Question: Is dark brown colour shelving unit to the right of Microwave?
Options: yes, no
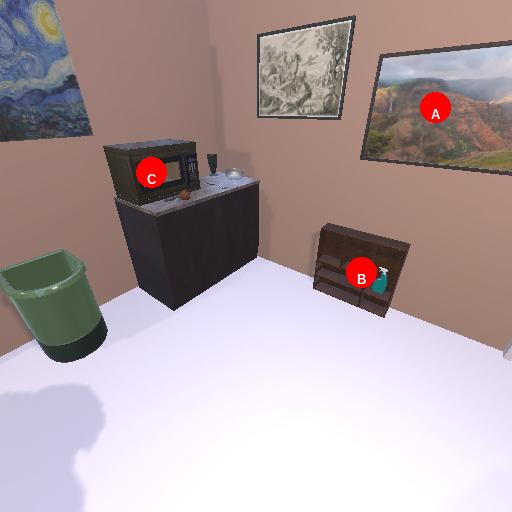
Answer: yes